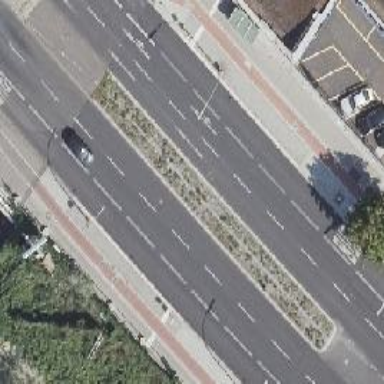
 there is sidewalk with surface made of both asphalt and paving stones."